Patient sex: M
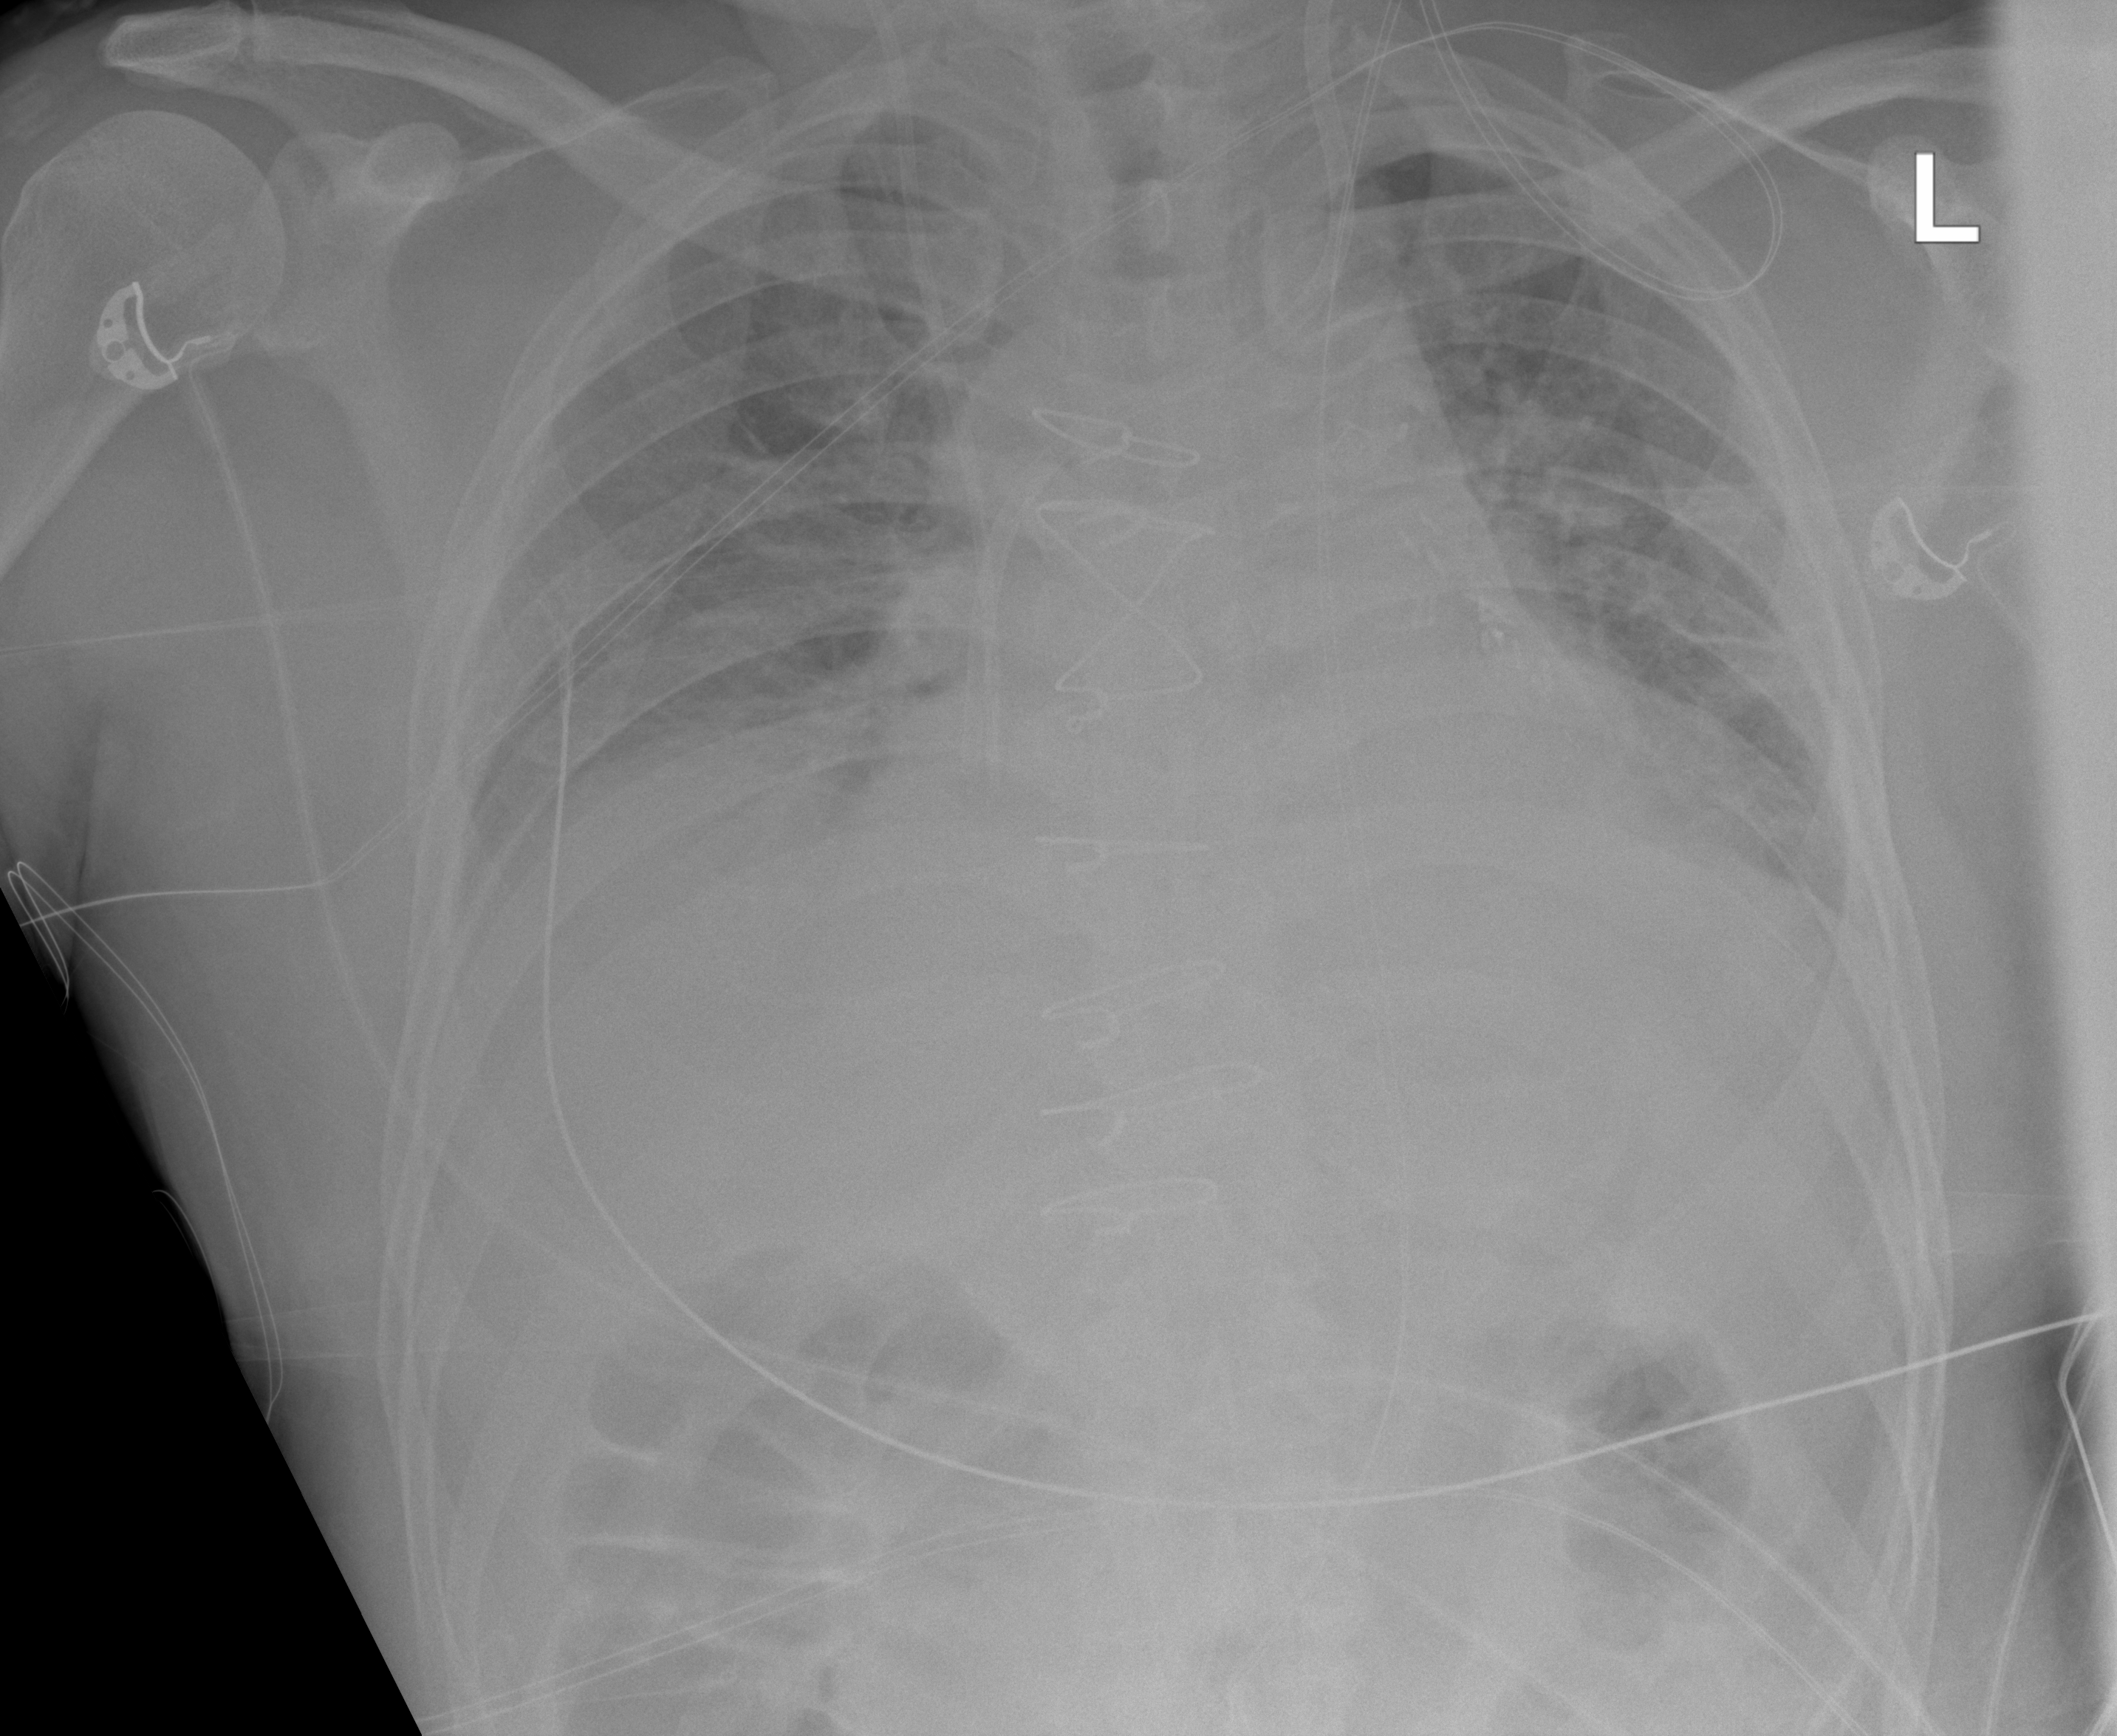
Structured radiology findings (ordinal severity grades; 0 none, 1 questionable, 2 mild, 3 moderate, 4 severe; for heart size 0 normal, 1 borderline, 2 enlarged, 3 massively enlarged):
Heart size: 2
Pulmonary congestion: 2
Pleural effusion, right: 0
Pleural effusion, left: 0
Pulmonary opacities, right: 0
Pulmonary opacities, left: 0
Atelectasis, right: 0
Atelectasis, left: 0